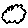
Label: cloud